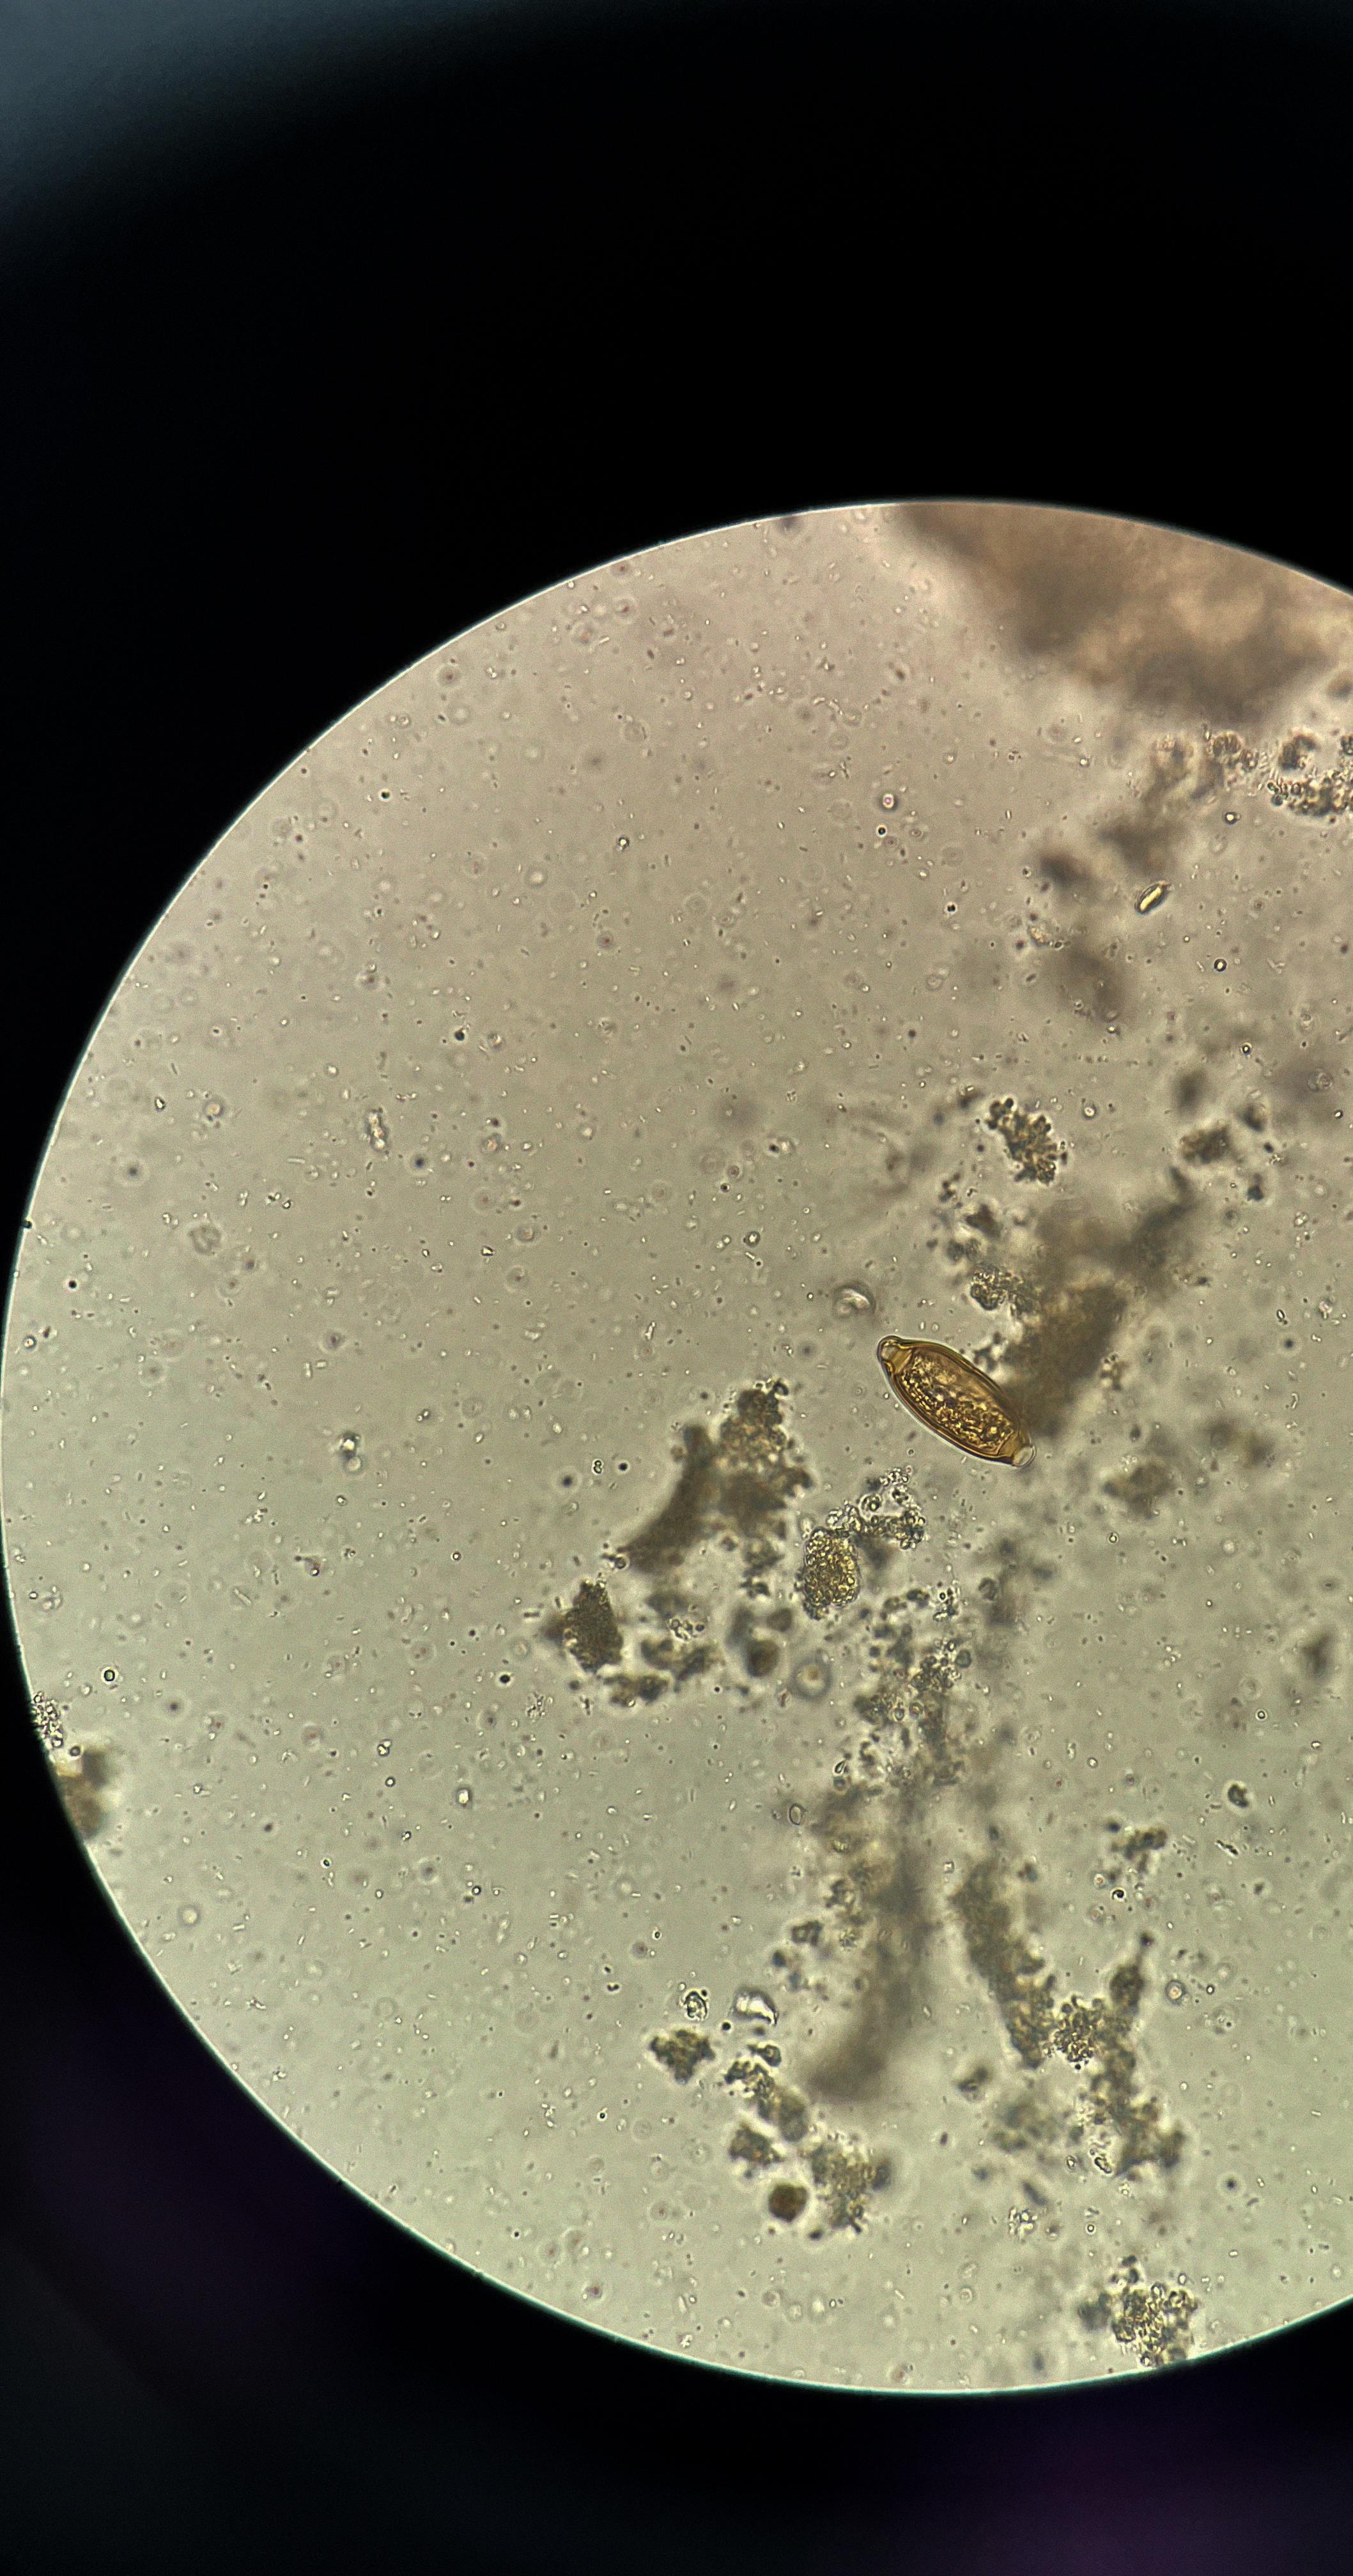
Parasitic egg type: Trichuris trichiura